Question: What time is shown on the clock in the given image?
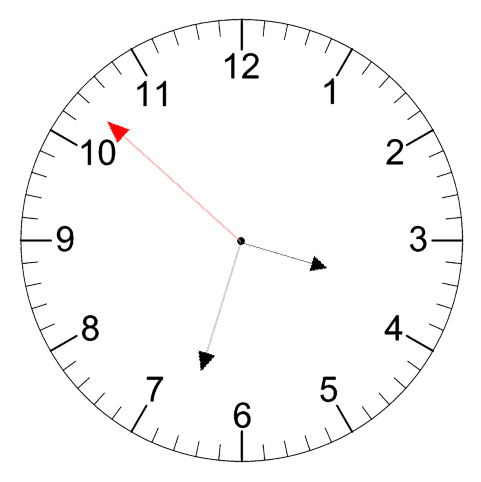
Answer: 03:32:52